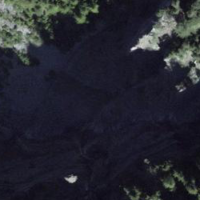
EUNIS habitat code: 43
Species observed at this site:
Saxifraga paniculata
Epipactis atrorubens